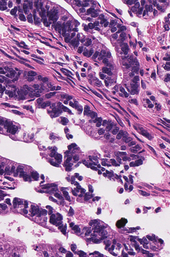
Tumor epithelial tissue: yes
Tumor-associated stroma tissue: yes
Normal tissue: no